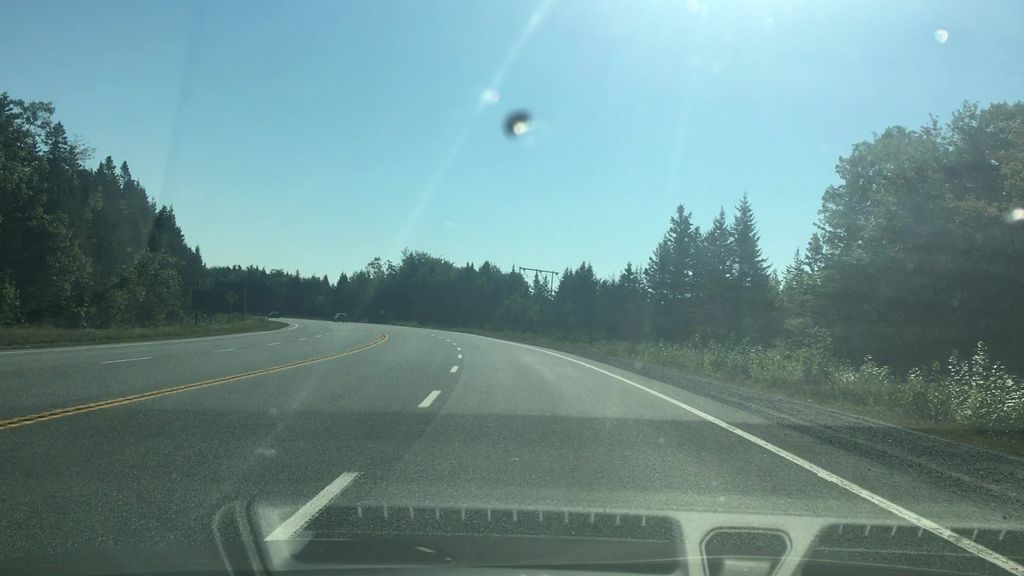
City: halifax